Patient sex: F
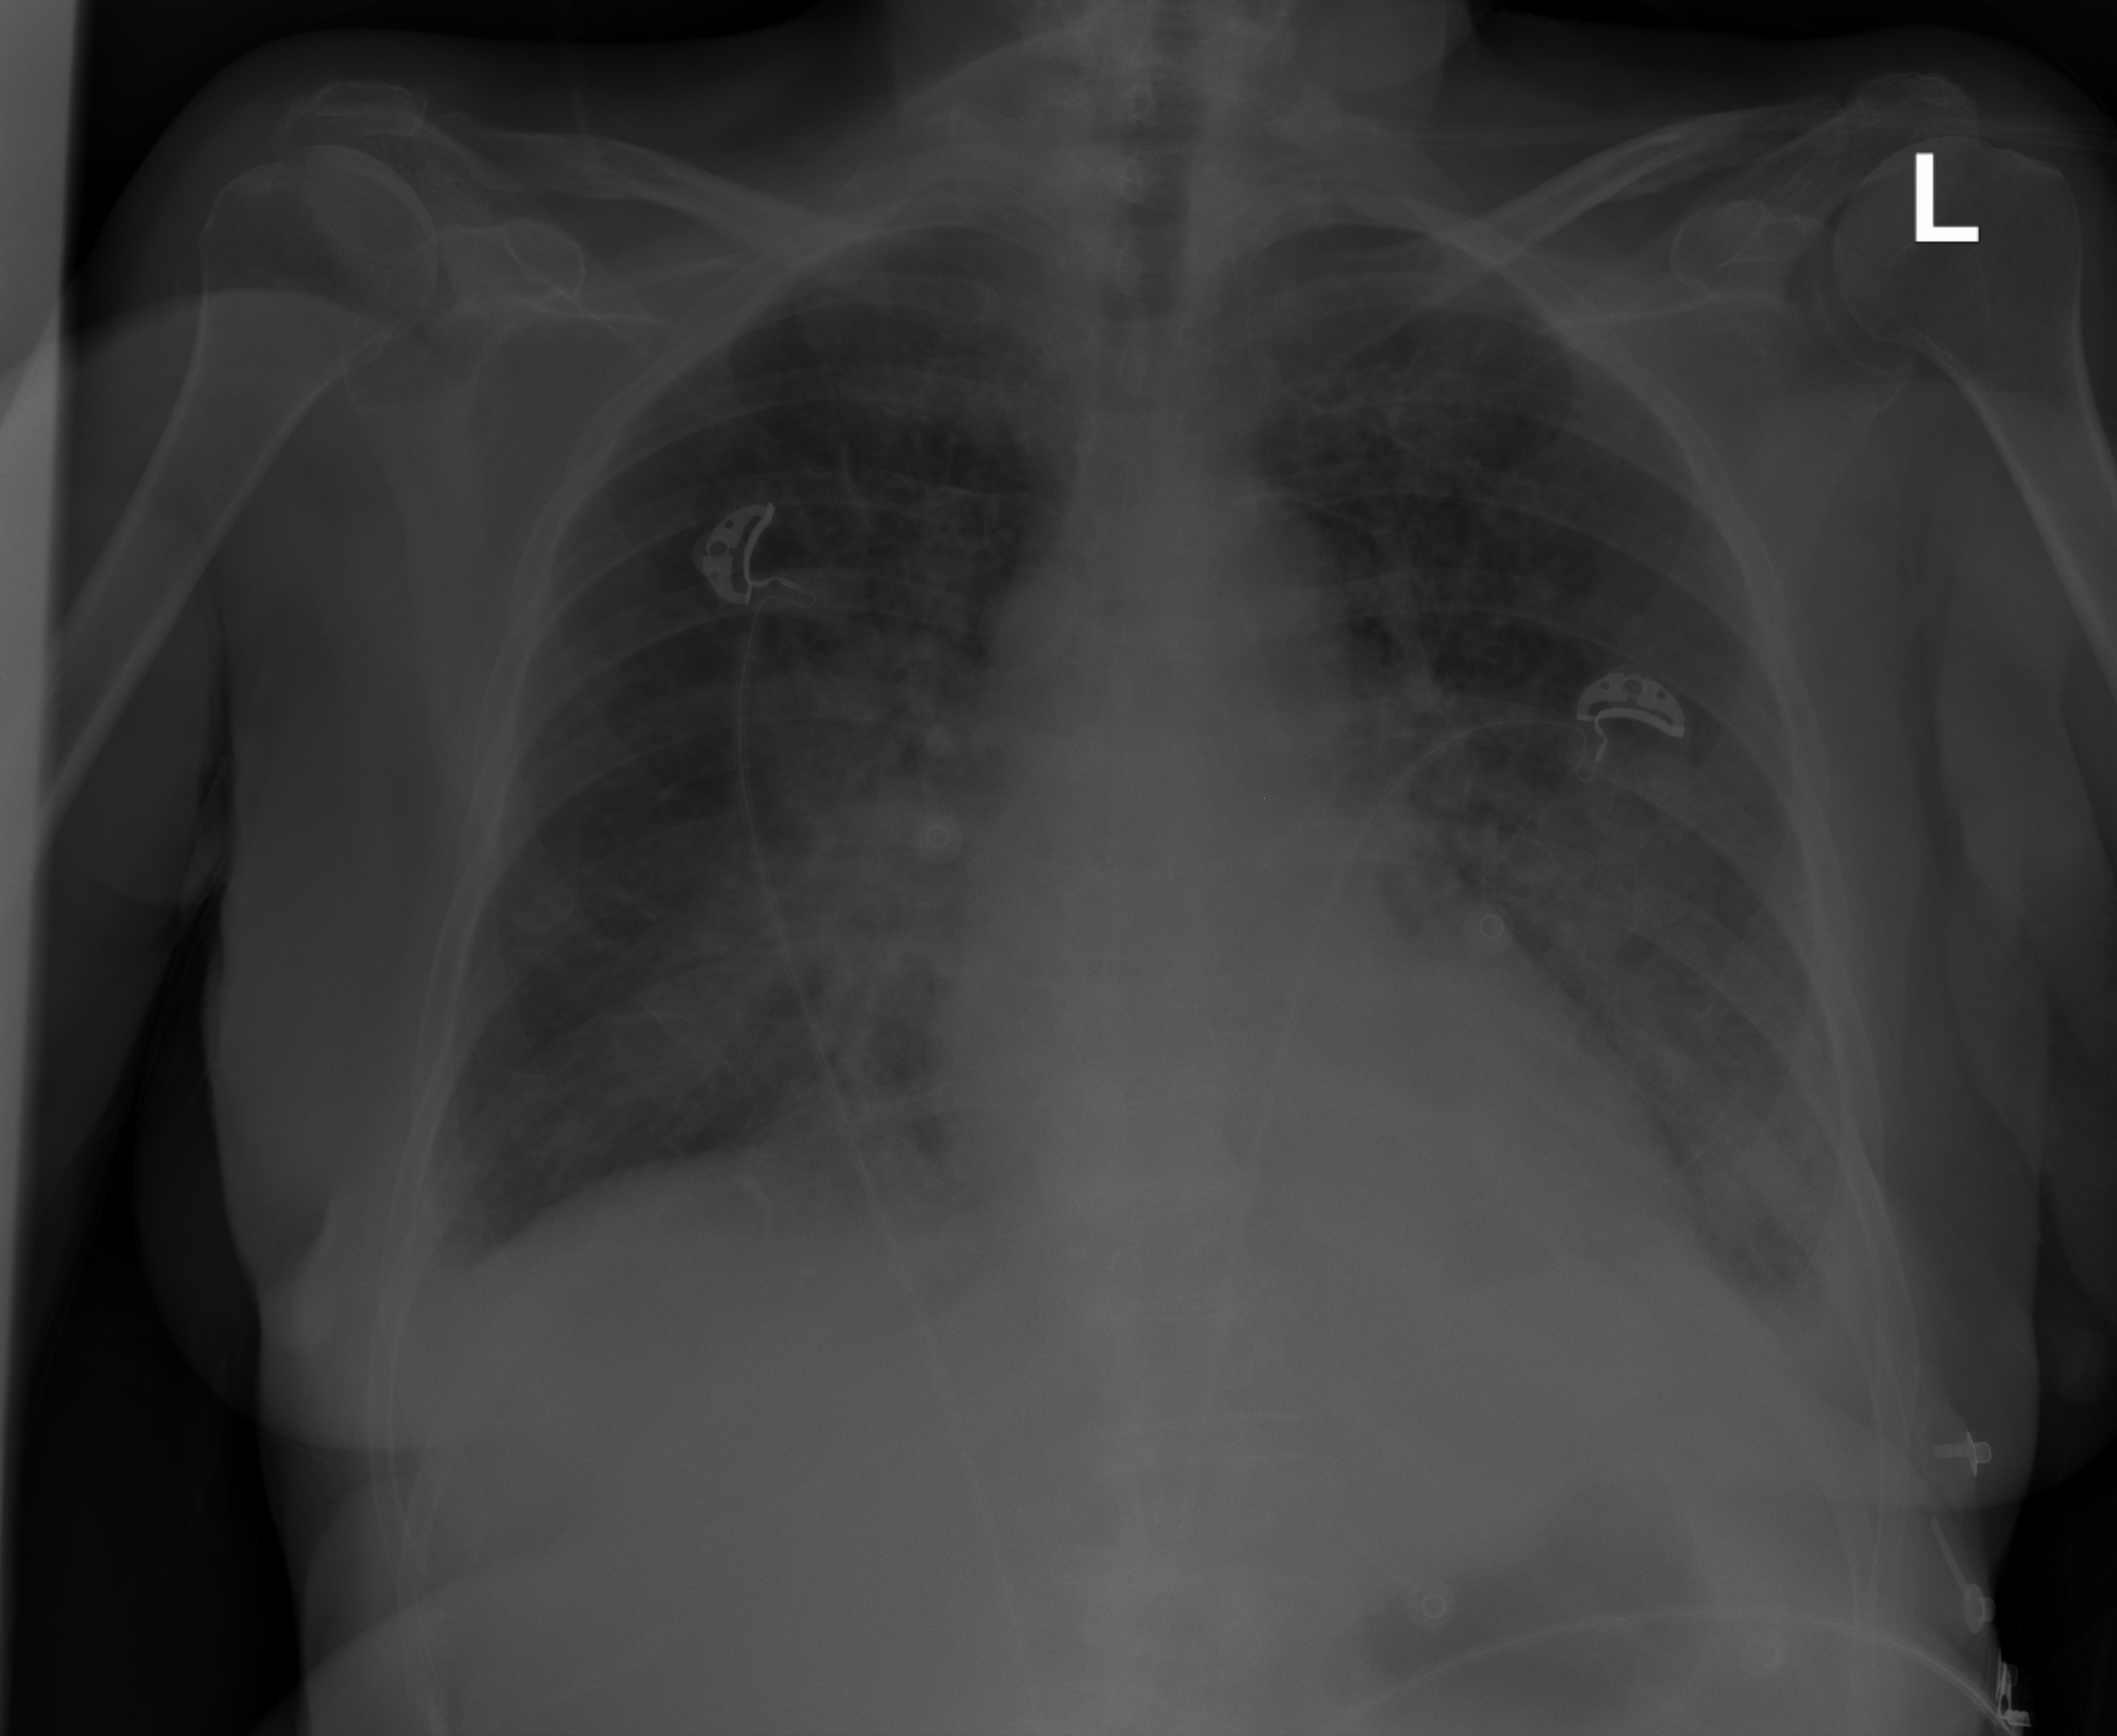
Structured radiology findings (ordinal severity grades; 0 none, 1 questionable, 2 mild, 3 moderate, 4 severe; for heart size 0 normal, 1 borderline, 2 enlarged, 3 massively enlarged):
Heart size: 1
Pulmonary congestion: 2
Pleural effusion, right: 2
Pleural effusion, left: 3
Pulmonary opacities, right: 2
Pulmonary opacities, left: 2
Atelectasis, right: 2
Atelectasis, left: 2